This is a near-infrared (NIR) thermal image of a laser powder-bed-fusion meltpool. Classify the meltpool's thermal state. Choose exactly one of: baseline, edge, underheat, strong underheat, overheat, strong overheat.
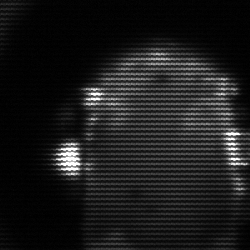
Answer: baseline